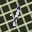
Label: 1